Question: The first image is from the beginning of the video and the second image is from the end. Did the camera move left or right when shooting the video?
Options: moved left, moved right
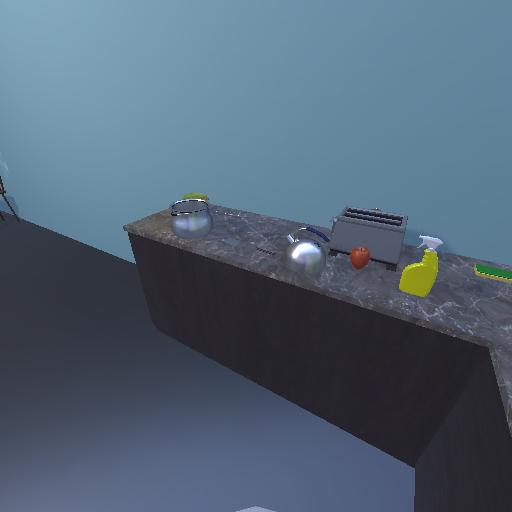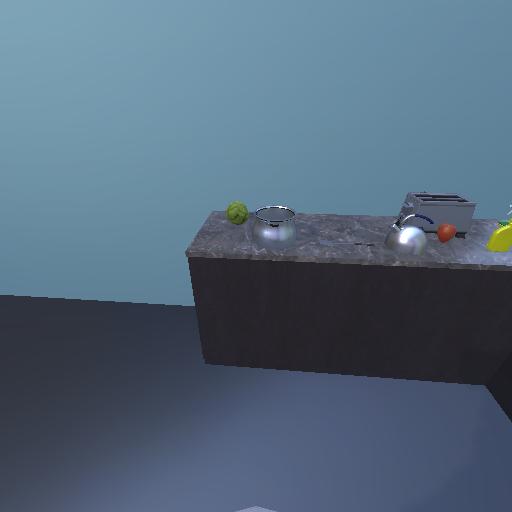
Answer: moved left